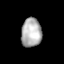
Tissue: lung
Cell type: Epithelial cells
Senescence score: 0.1668
Nuclear area (px): 571
Mean DAPI intensity: 177.793